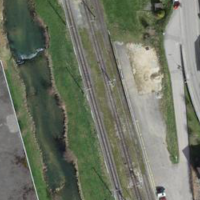
EUNIS habitat code: 57
Species observed at this site:
Acer campestre